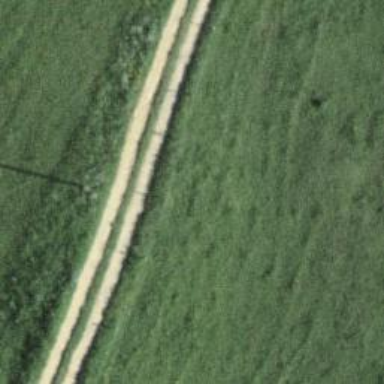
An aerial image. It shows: Track with grade 3 tracktype.